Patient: sex F, age 35
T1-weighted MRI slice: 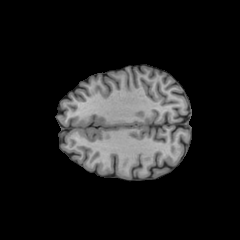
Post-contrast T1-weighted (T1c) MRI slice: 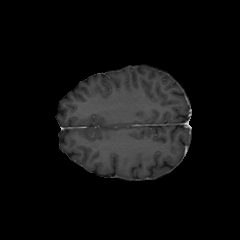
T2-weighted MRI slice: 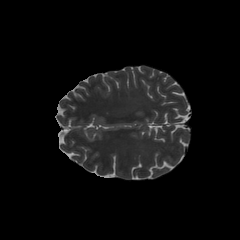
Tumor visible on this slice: no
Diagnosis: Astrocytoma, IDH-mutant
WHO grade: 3